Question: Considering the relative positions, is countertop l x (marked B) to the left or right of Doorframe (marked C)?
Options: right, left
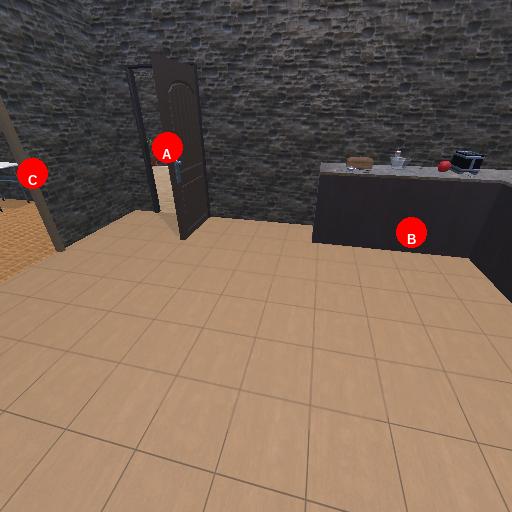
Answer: right